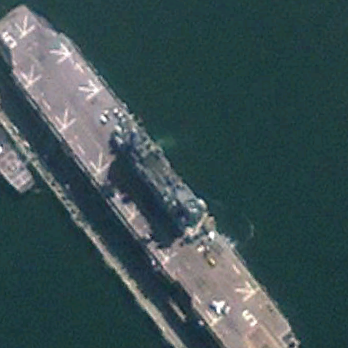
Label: assault